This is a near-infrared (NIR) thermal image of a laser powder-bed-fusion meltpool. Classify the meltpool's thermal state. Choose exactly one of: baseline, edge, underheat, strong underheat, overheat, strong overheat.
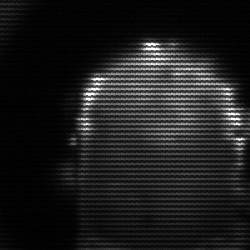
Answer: baseline